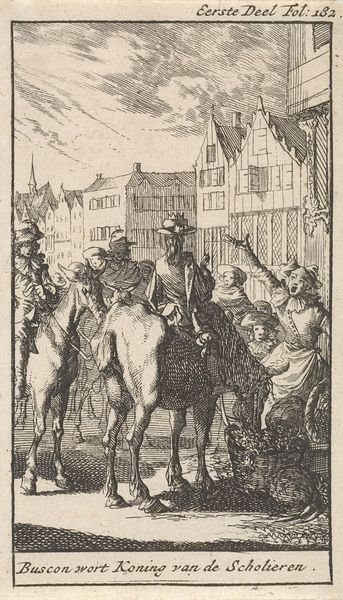
Titel: Don Pablo (Buscon) op een paard
Künstler: Caspar Luyken
Standort: Amsterdam
Institution: Rijksmuseum
Schlagwörter: village, gravure, cheval, dessin